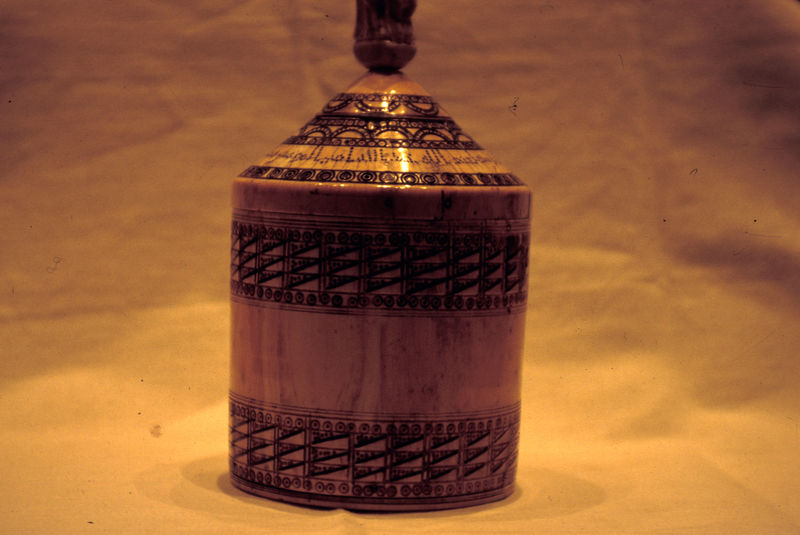
Titel: Pyxis (abbasidisch)
Standort: Köln
Institution: St. Gereon
Schlagwörter: schatten, gelb, braun, glas, holz, licht, marmor, schmuck, schwarz, muster, ornament, zylinder, flasche, stein, gold, rund, keramik, bein, schrift, creme, lila, violett, spitz, verzierung, foto, bögen, griff, deckel, gefäß, dose, porzellan, kreise, verziert, ecken, rauten, knauf, arabisch, mittelalter, steingut, schatulle, porzelan, dreiecke, muser, glasur, lackiert, urne, kosmetik, aufbewahrung, geschnitzt, elfenbein, geometrisches muster, zylindrisch, ben, schnaps, geritzt, schöm, eingebrannt, bandmuster, dunkles muster, flasche email ägyptedm, gebetsmühle, gemasert, mailolica, porzelan$, pozellandose, spitz zulaufend, steingut glasiert, steingut glassiert